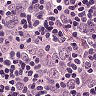
Metastatic tissue present: no